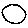
Label: circle